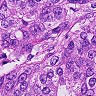
Metastatic tissue present: yes